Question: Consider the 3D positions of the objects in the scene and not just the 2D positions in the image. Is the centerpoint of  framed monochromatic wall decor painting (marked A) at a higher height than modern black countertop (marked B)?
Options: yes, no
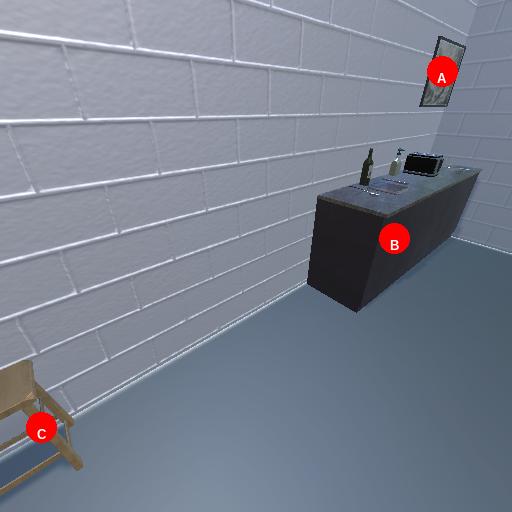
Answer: yes